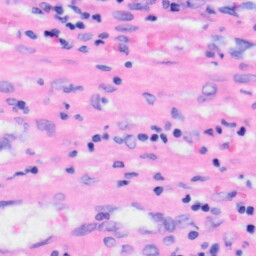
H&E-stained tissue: Liver